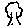
Label: tree